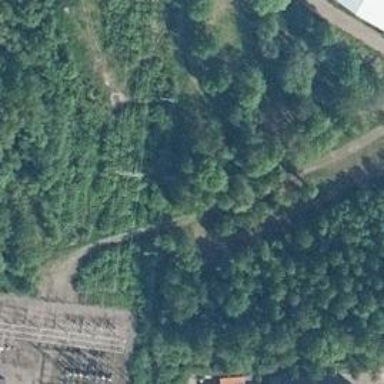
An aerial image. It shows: Abandoned railway track.